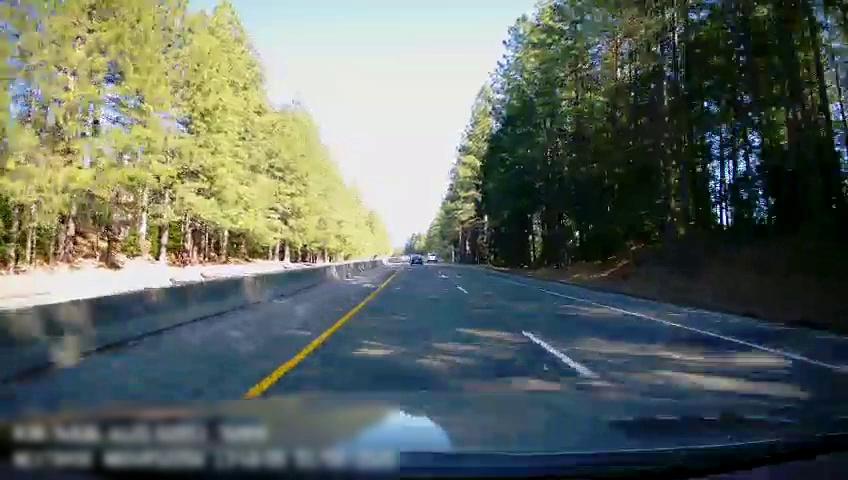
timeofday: Day
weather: Sunny
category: Drivable Space
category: Drivable Space
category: Vehicles | Car
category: Vehicles | Car
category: Lanes | Current Lane
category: Lanes | Current Lane
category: Lanes | Alternate Lane